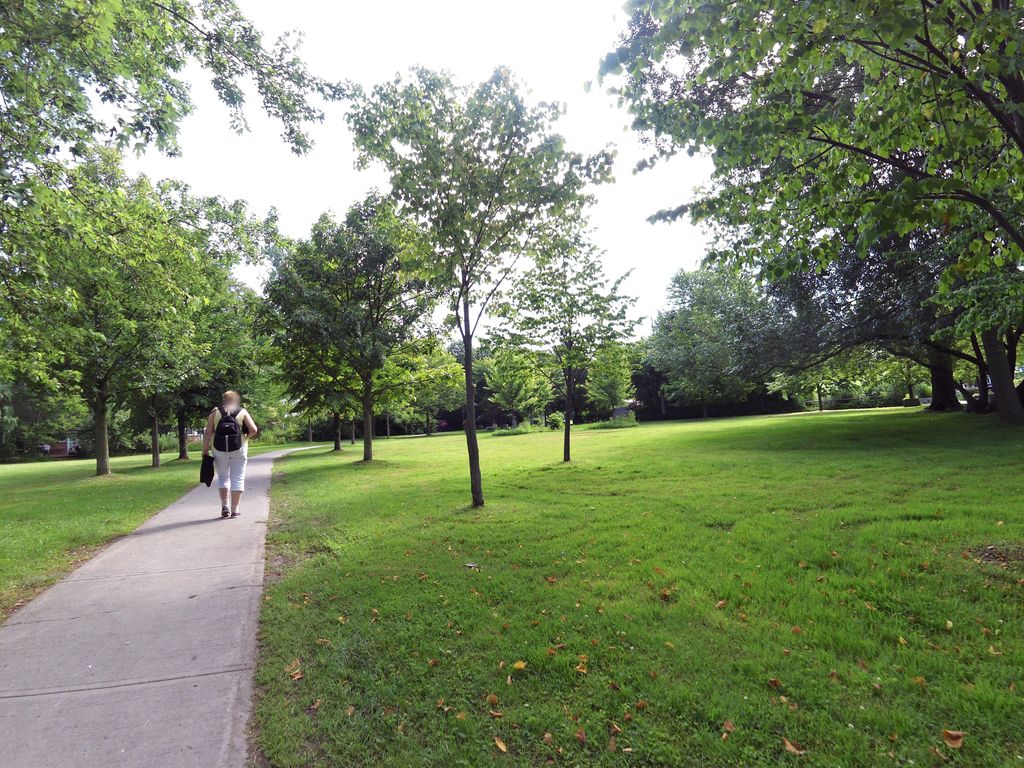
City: toronto